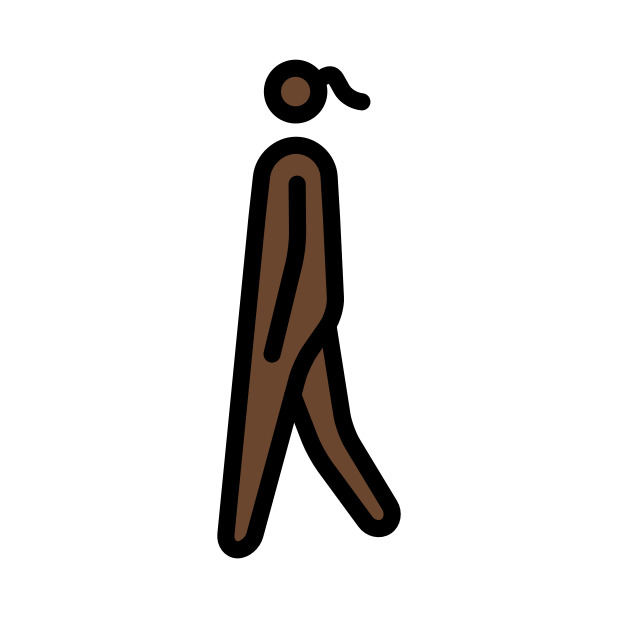
woman walking: dark skin tone